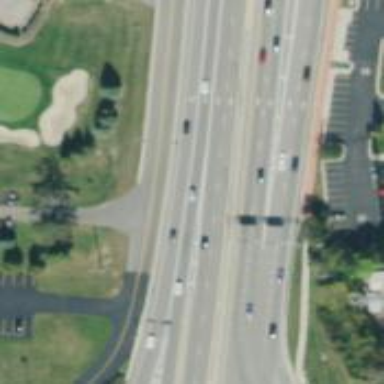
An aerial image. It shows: Trunk highway.